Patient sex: M
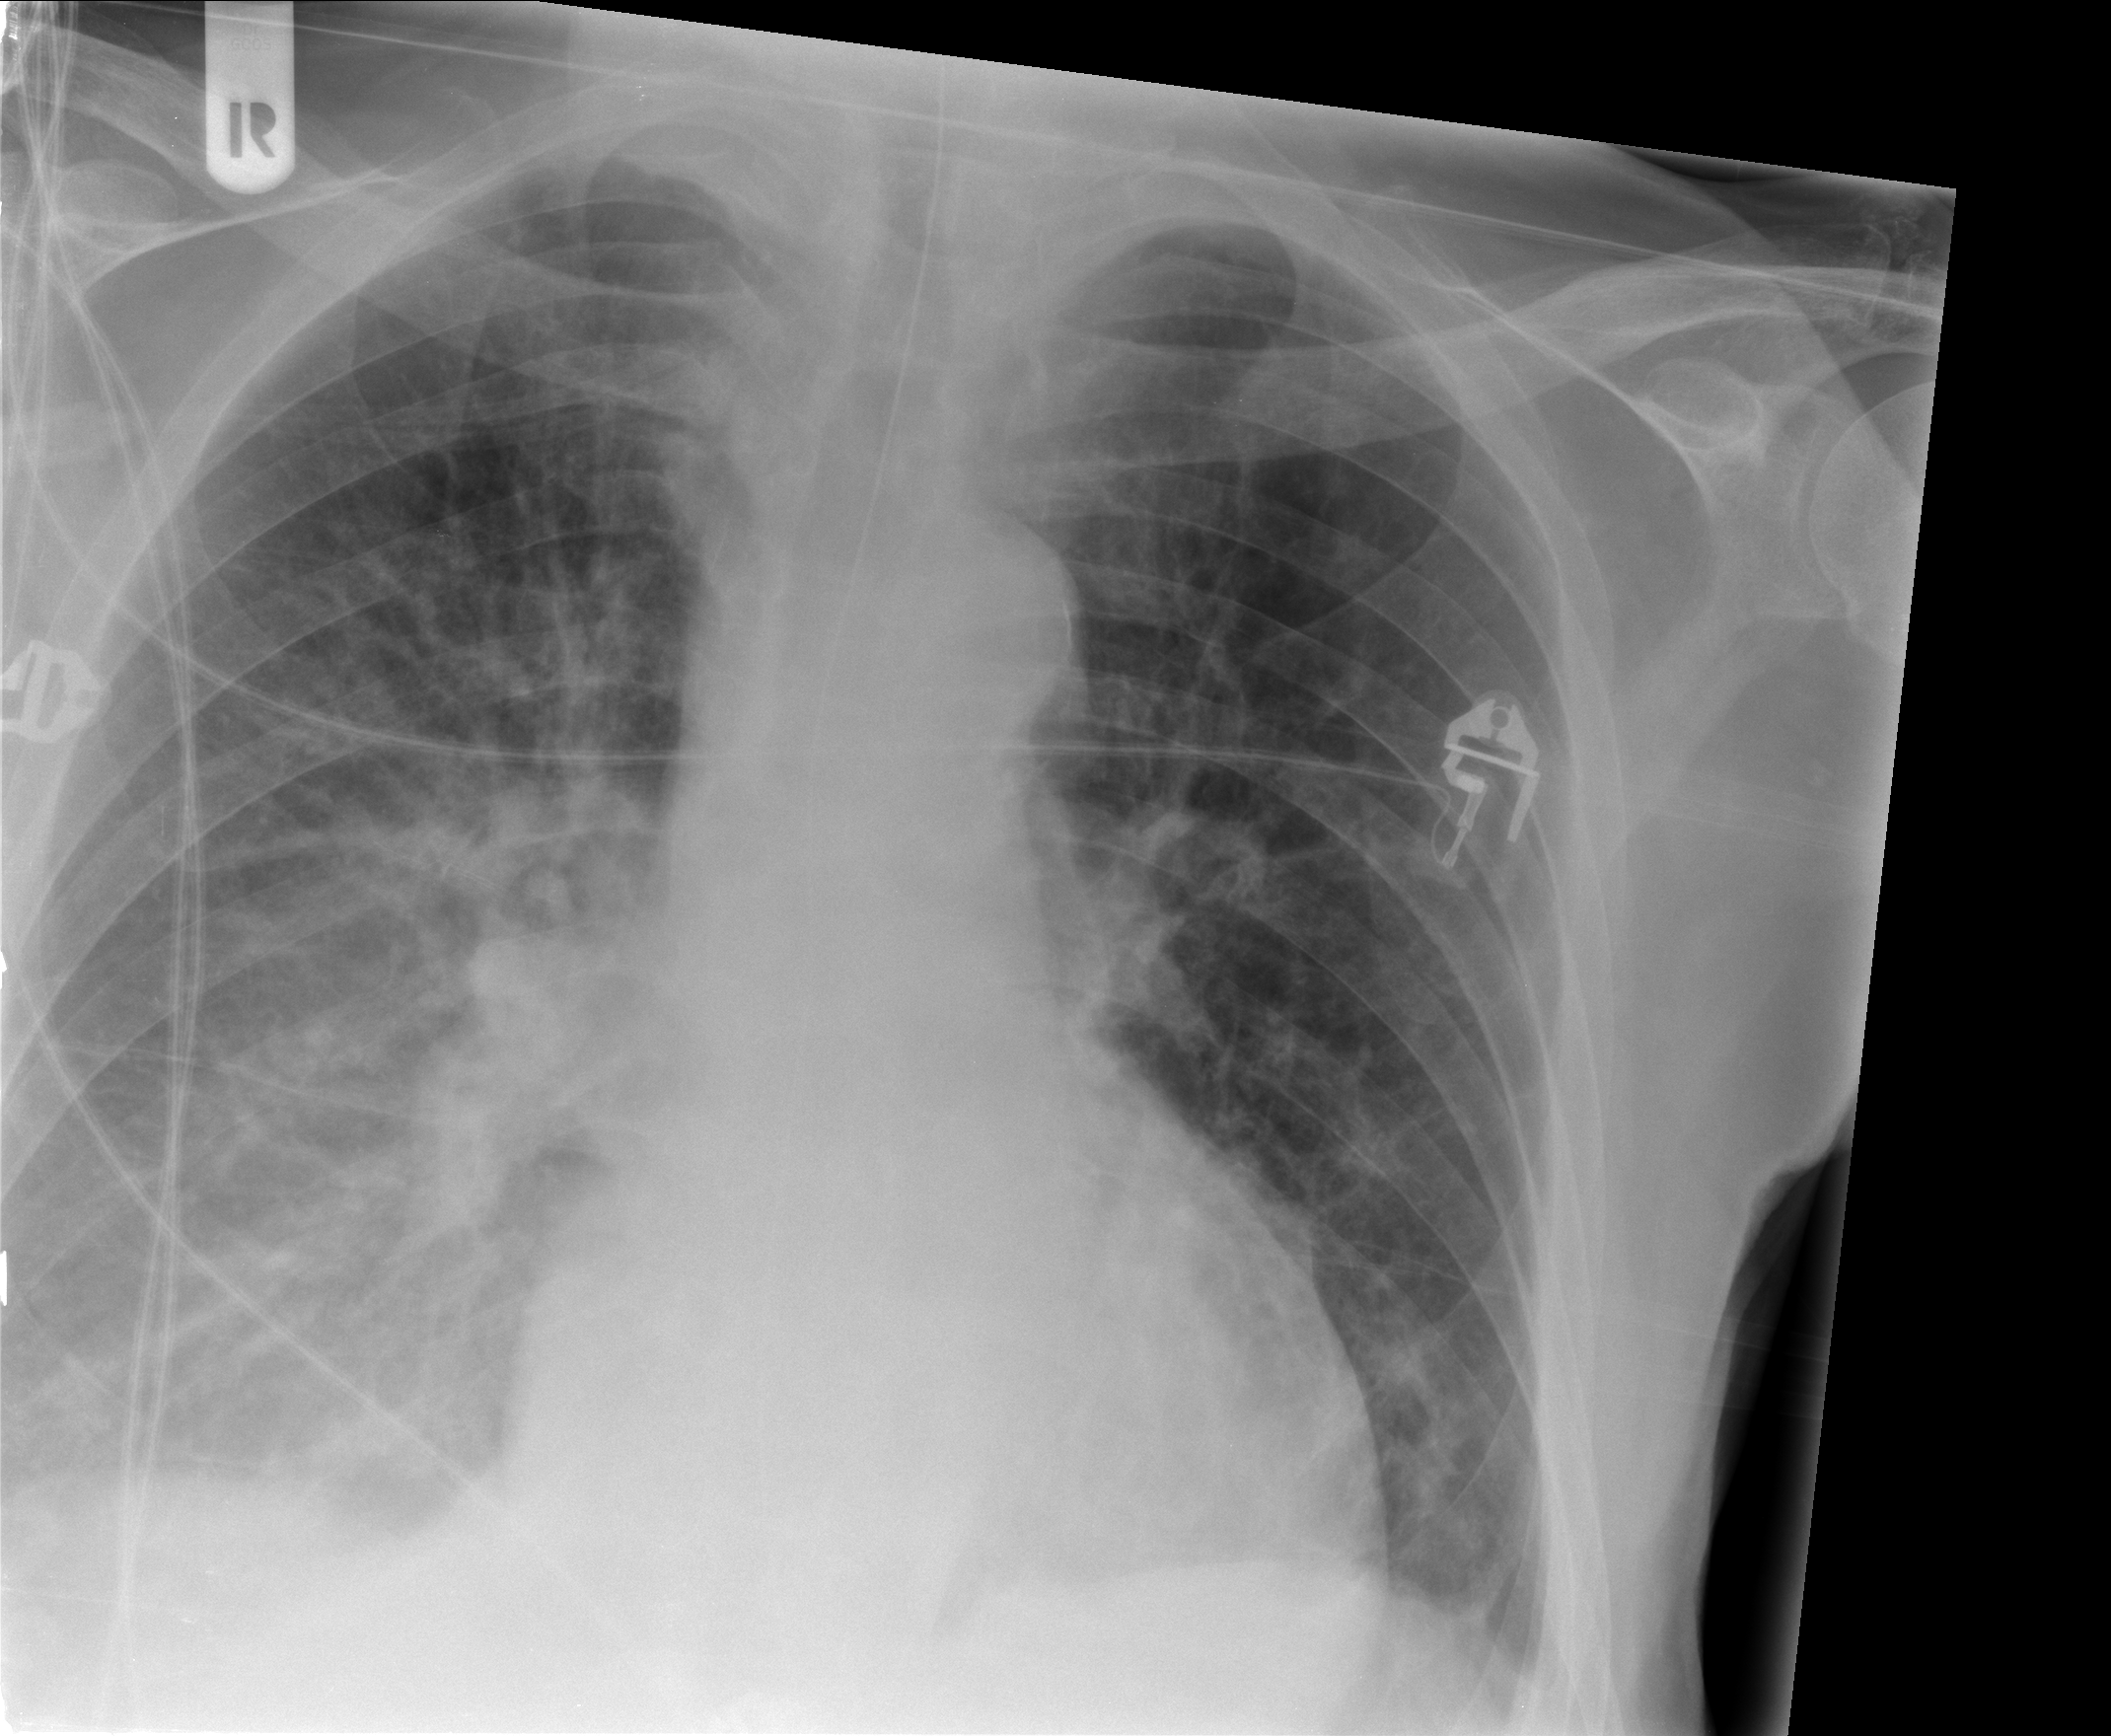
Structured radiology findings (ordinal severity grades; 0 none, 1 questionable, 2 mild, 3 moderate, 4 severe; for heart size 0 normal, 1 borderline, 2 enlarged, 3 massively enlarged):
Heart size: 2
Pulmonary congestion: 2
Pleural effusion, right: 3
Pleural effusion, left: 1
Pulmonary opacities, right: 2
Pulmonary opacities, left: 0
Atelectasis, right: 2
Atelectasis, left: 1